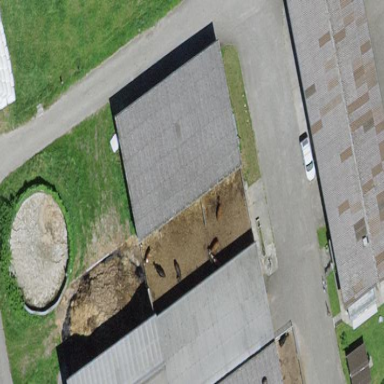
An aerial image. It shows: Area designated for livestock.